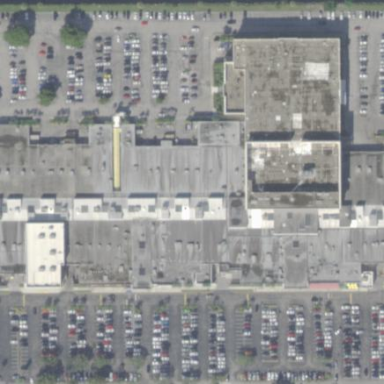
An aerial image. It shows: Mall building.